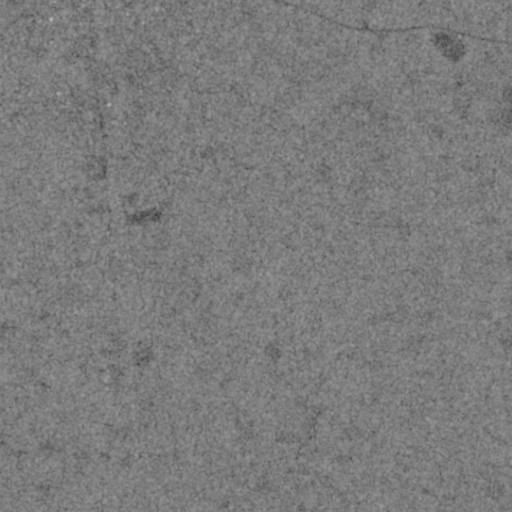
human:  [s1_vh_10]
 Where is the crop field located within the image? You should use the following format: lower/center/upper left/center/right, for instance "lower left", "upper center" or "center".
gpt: The crop field is located in the lower left of the image.
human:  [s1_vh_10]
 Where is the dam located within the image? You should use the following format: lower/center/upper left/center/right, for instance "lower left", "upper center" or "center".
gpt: The dam is located in the lower right of the image.
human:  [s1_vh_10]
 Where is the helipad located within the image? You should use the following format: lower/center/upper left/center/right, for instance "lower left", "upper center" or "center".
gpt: The helipad is located in the upper left of the image.
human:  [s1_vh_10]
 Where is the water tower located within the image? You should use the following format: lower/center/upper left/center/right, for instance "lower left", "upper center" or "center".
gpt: The water tower is located in the upper left of the image.
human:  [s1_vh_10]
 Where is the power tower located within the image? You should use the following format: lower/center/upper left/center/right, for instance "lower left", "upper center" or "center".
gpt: There is no power tower in the image.

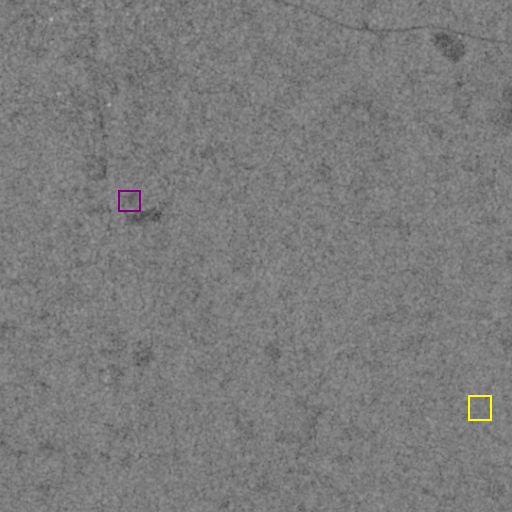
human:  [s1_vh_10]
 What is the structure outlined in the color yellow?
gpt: The structure outlined in yellow is a dam.
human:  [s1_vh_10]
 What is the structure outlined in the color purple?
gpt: The structure outlined in purple is a park.
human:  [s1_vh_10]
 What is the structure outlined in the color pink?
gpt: There is no pink outline.